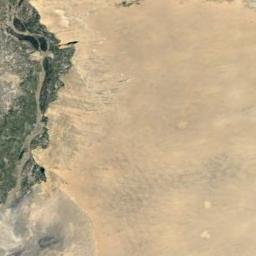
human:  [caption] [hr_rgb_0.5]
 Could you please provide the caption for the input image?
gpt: There are yellow desert with a line of green plants .

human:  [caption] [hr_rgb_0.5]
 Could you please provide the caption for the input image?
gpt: This is a yellow desert beside the green land .

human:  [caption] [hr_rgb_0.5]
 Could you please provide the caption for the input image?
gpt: The desert has yellow sand, A dry river bed and some vegetation .

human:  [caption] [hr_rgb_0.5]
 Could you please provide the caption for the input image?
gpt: There is a small patch of vegetation on the edge of the desert .

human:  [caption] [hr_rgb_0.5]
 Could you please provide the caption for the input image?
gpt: A desert covered by sand beside a green land .